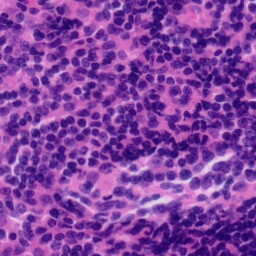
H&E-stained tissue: Tonsil